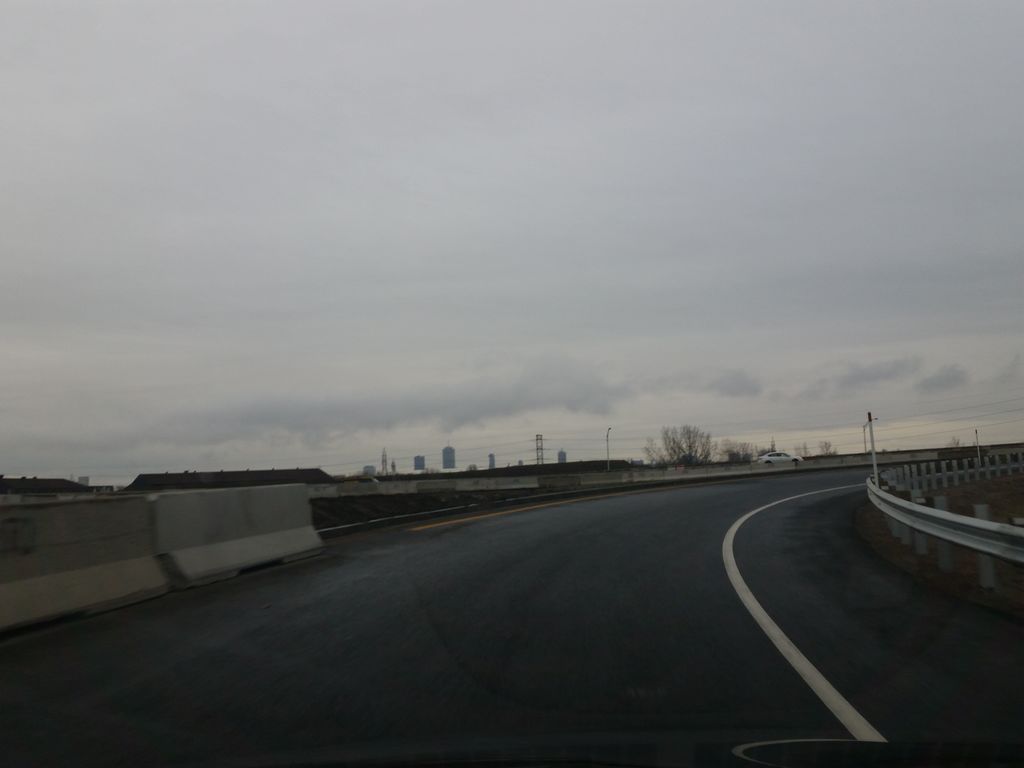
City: quebec_city